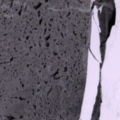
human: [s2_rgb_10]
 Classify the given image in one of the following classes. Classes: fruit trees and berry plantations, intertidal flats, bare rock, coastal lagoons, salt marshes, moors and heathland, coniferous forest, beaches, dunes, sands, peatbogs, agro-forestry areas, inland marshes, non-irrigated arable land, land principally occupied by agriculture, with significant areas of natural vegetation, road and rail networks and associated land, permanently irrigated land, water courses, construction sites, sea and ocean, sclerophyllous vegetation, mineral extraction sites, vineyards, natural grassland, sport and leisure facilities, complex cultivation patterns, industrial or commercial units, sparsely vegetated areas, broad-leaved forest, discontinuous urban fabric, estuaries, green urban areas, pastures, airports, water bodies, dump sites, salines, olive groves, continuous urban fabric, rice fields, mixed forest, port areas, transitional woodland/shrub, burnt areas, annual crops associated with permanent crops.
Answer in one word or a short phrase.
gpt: sea and ocean